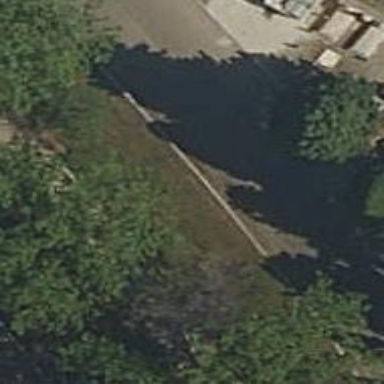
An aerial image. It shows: Kerb barrier.